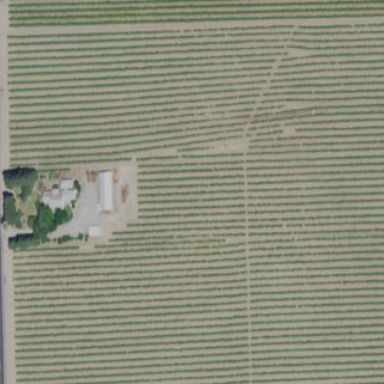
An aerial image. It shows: Vineyard growing grapes.